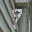
Label: 9